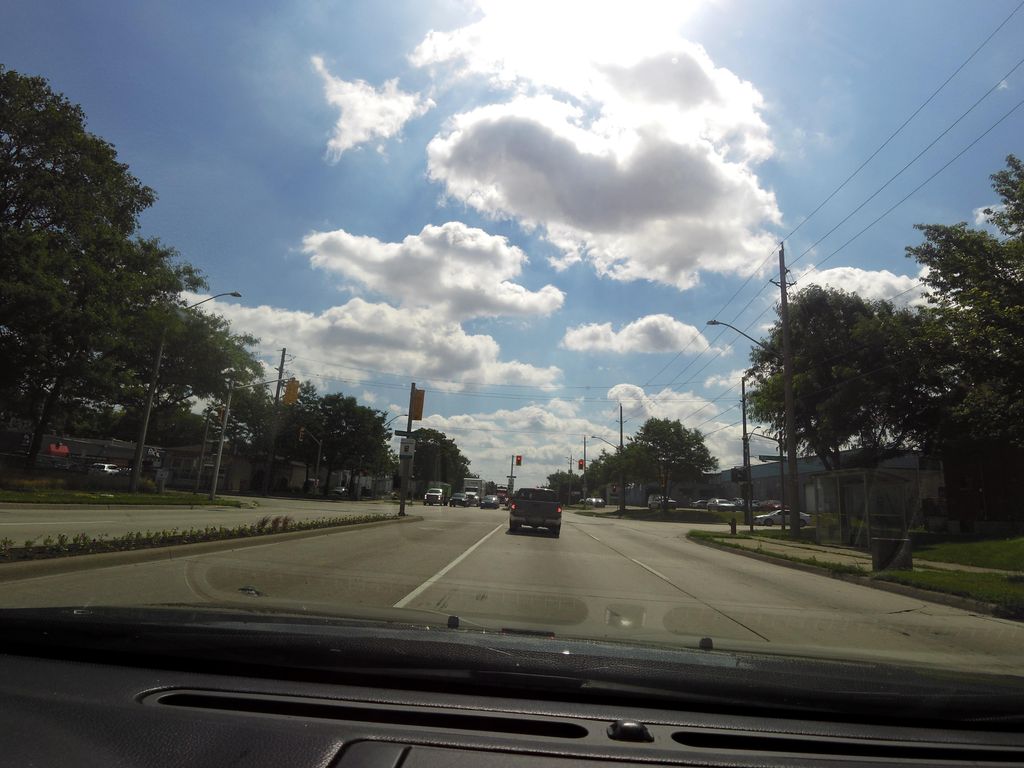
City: hamilton